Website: bh-photo
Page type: customer-info-address
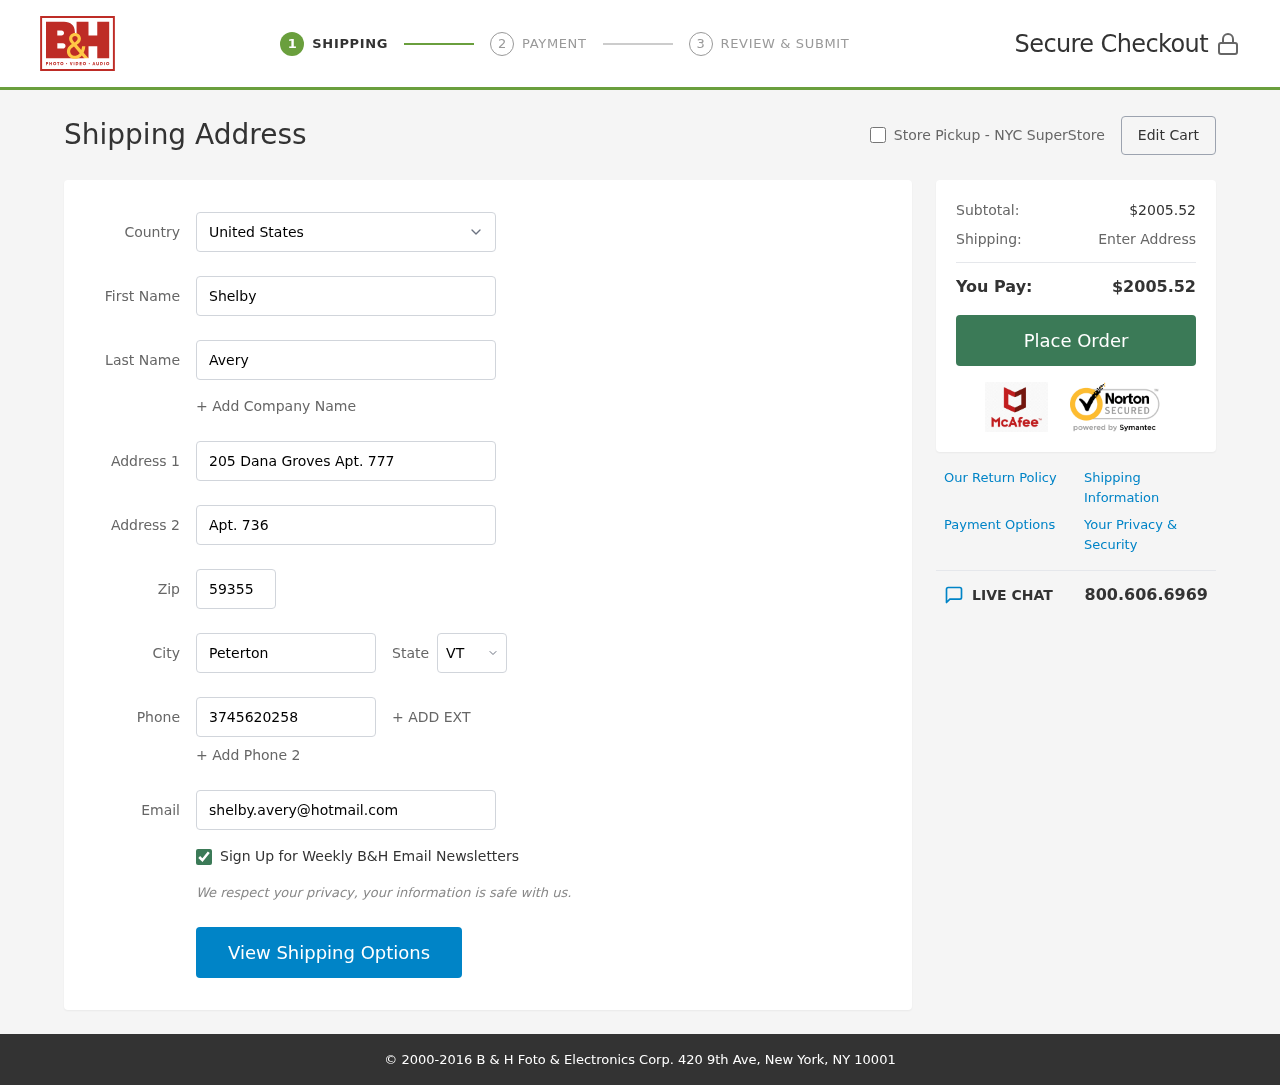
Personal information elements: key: PII_CITY
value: Peterton
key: PII_COUNTRY
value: United States
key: PII_EMAIL
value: shelby.avery@hotmail.com
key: PII_FIRSTNAME
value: Shelby
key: PII_LASTNAME
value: Avery
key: PII_PHONE
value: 3745620258
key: PII_POSTCODE
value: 59355
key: PII_STATE_ABBR
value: VT
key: PII_STREET
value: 205 Dana Groves Apt. 777
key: PII_STREET2
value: Apt. 736
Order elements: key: ORDER_SUBTOTAL
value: $2005.52
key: ORDER_TOTAL
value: $2005.52